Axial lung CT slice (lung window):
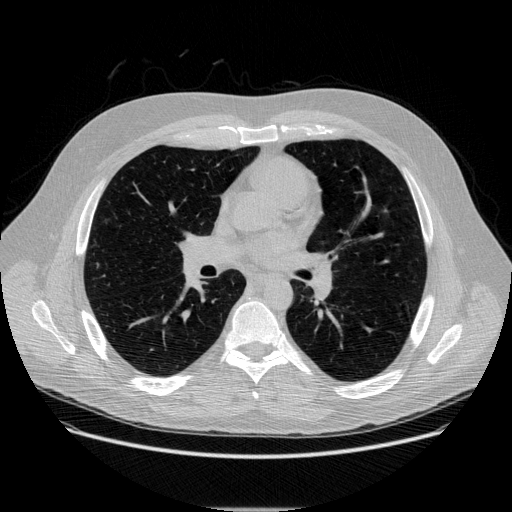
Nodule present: no